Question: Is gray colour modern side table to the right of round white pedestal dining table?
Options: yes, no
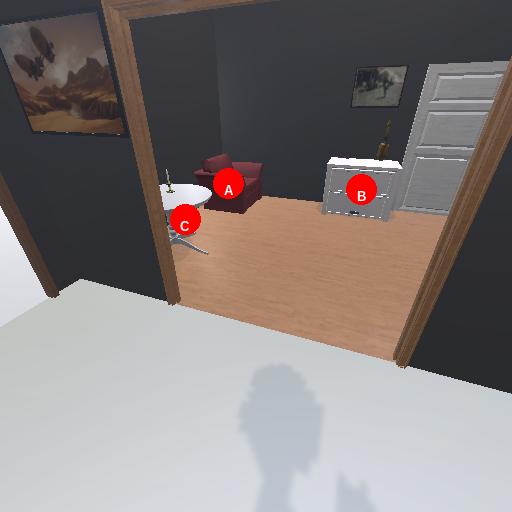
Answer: yes